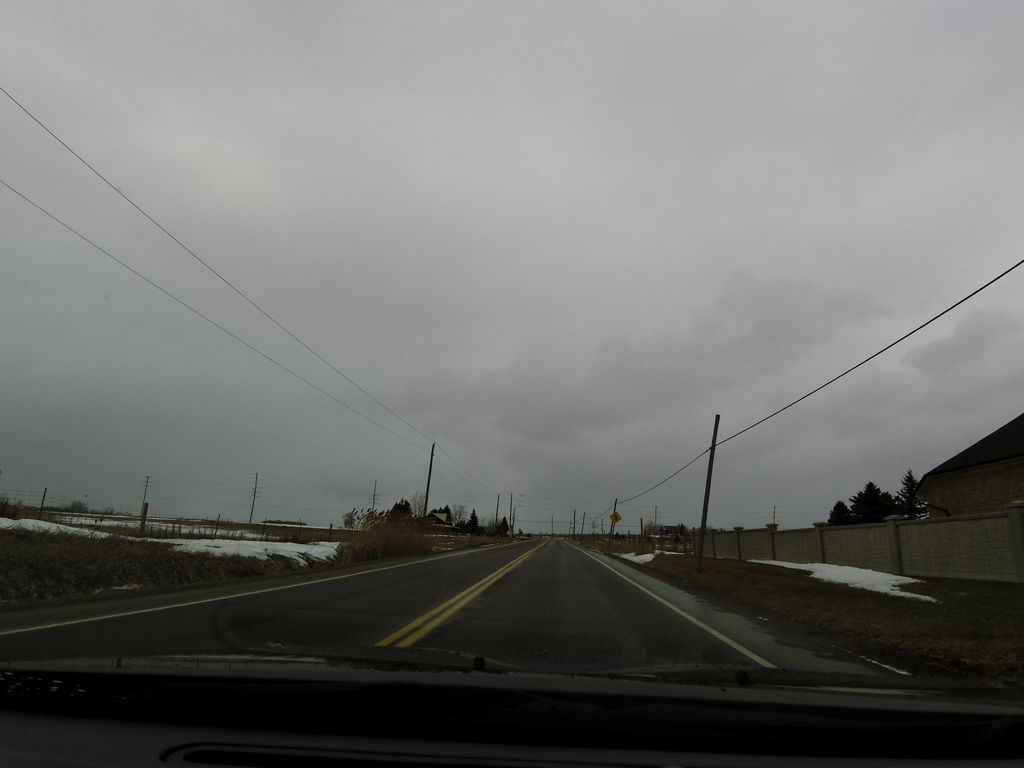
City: hamilton